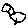
Label: bird